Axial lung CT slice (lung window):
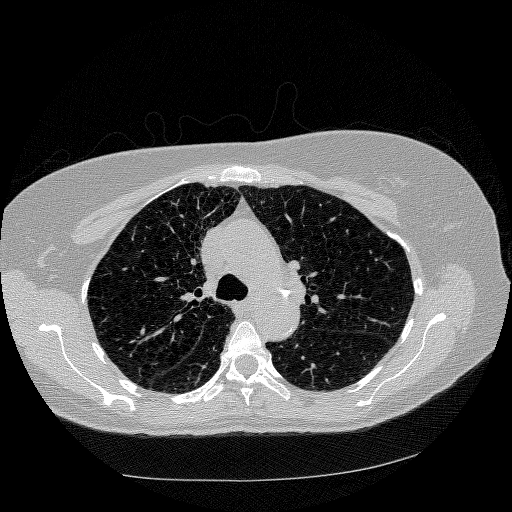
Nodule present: no